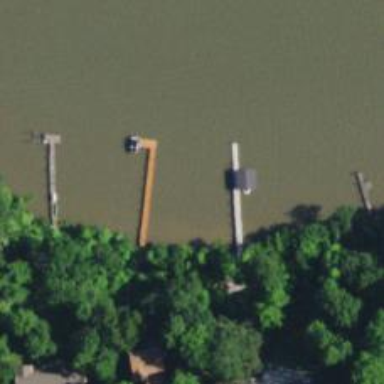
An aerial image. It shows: Dock by the waterway.